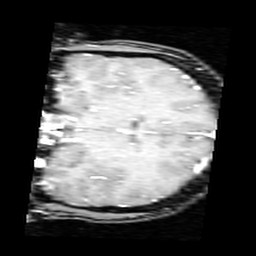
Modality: inplaneT1
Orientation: coronal
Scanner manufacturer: ge
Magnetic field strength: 3 T
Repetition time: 0.2 s
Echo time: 0.0035 s